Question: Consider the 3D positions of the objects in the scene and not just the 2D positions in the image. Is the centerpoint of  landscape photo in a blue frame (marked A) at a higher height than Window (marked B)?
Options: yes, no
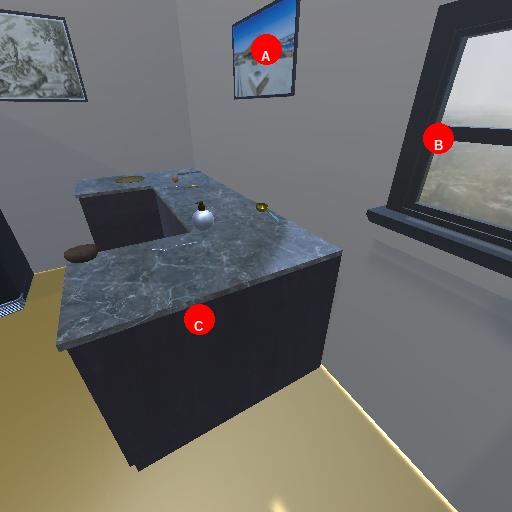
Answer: yes